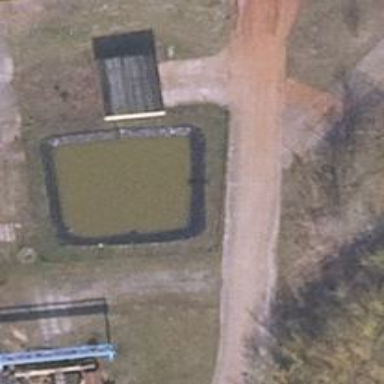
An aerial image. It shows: Pond with natural water.